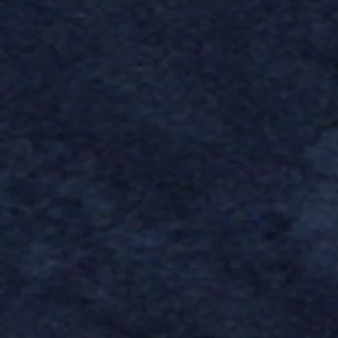
Label: other